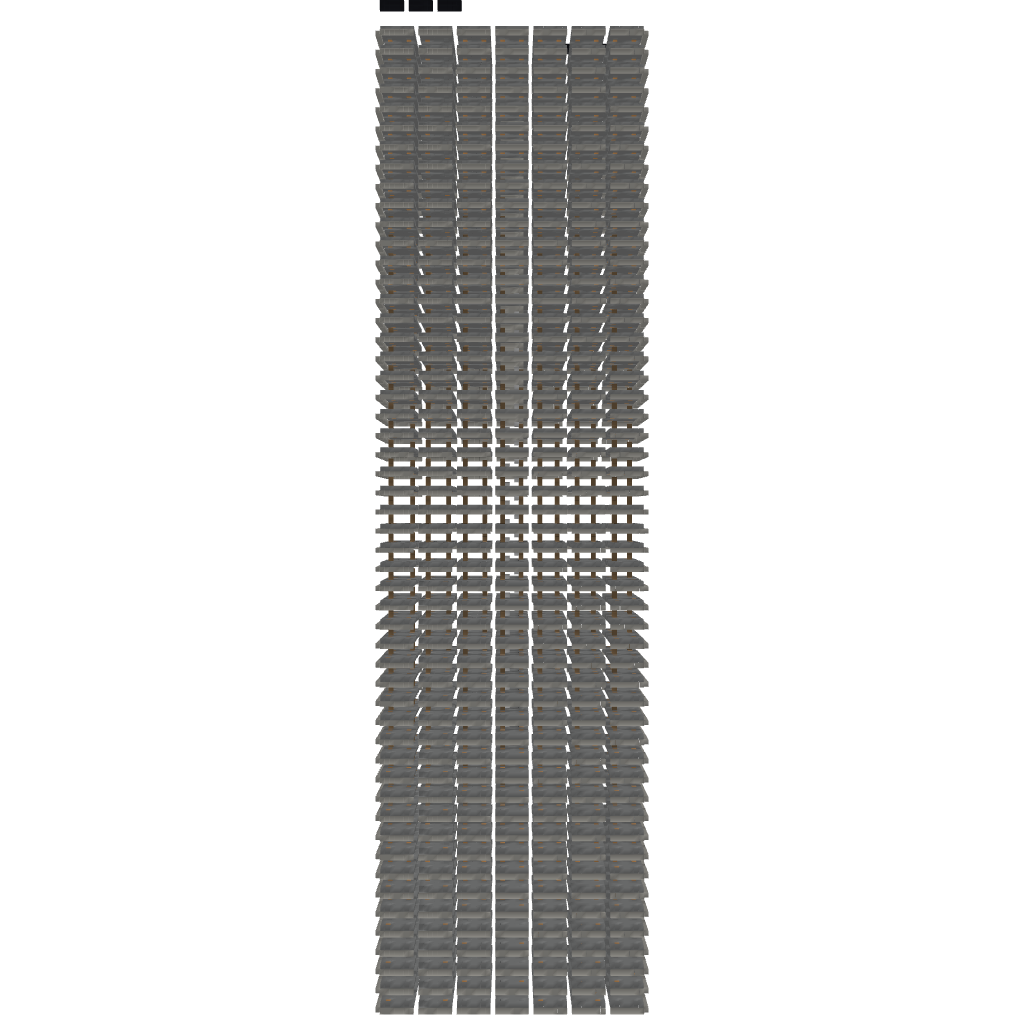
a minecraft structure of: Minecraft Condominium 1